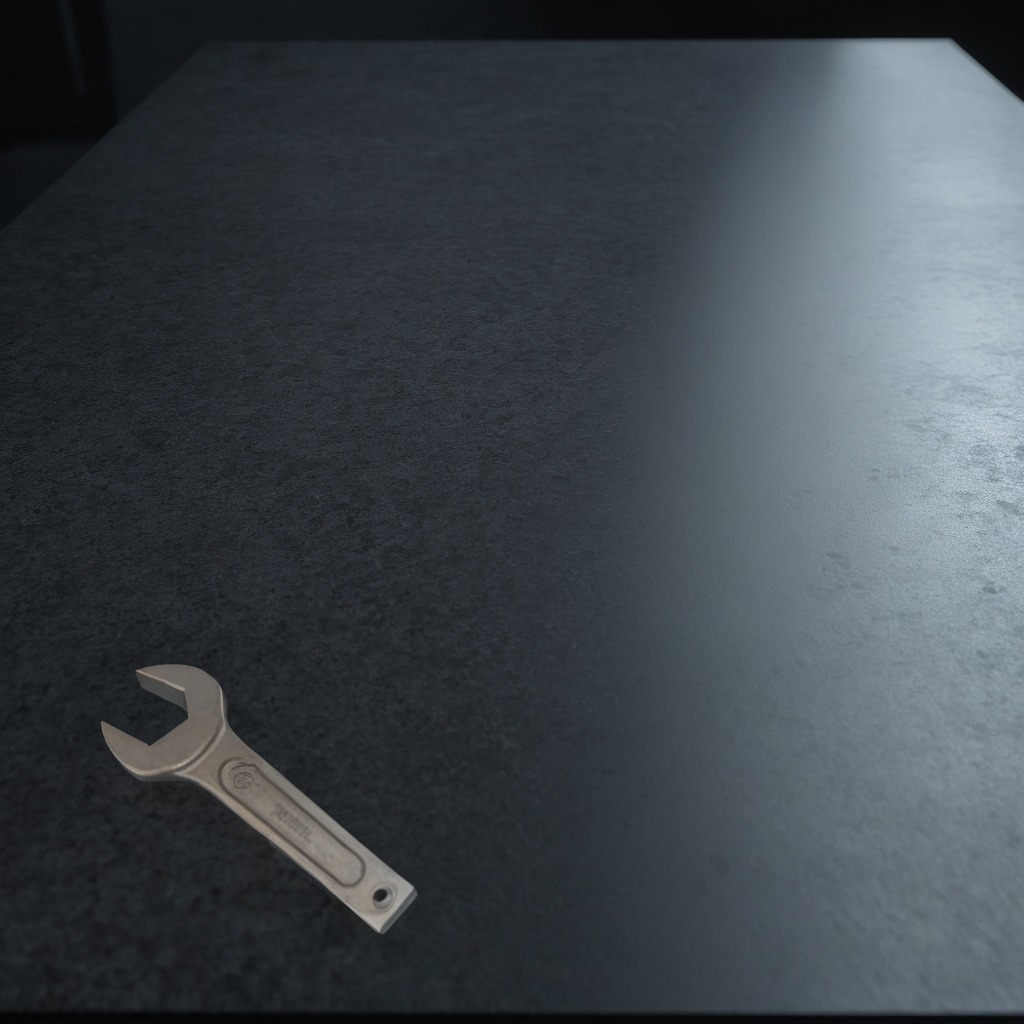
An wrench is lying on the clean granite table inside a workshop at night dim ambient light soft shadows worn but